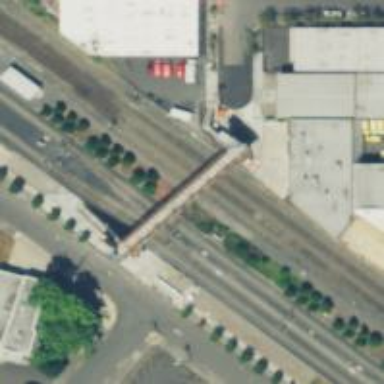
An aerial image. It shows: Light rail siding with electrified contact line.